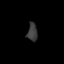
Tissue: lung
Cell type: Epithelial cells
Senescence score: 0.2366
Nuclear area (px): 181
Mean DAPI intensity: 57.354